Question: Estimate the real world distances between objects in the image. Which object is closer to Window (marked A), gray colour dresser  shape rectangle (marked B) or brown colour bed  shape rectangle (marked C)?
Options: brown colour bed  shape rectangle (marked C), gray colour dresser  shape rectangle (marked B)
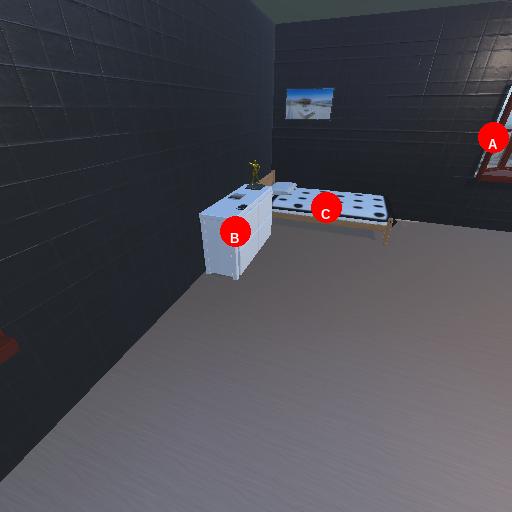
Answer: brown colour bed  shape rectangle (marked C)